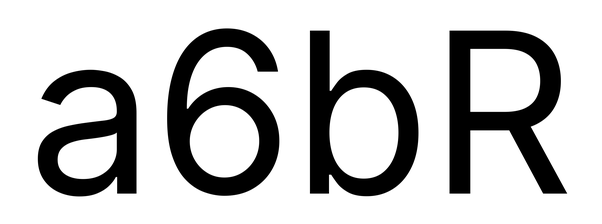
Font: Inter_Regular